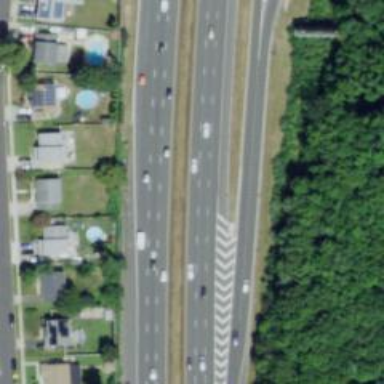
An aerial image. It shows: Trunk link highway.